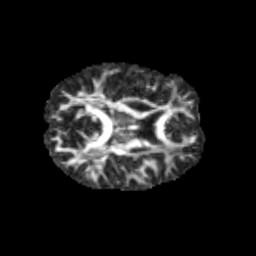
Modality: FA
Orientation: axial
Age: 12
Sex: male
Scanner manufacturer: siemens
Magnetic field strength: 3 T
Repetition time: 3.8 s
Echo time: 0.07 s